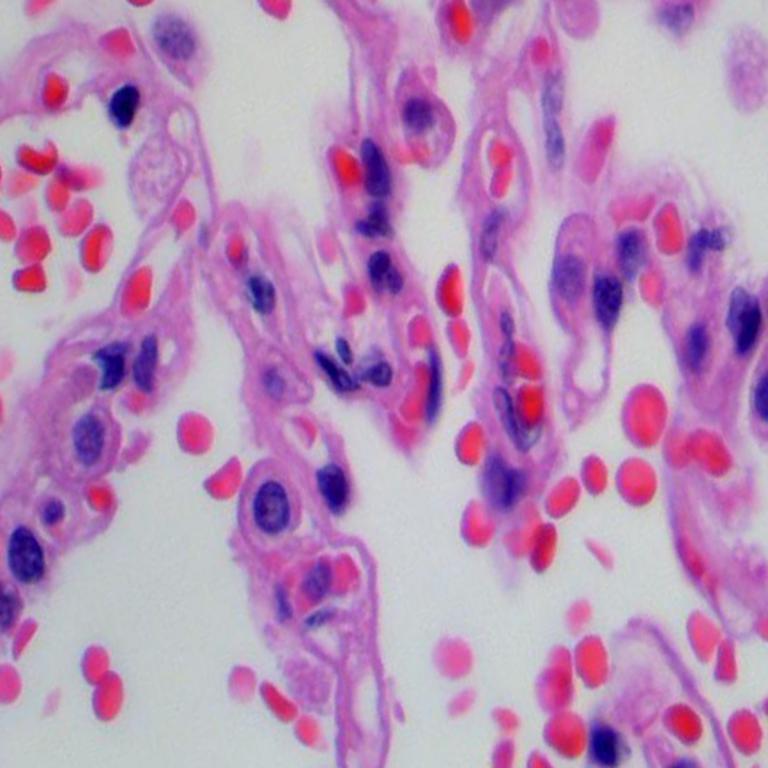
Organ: lung
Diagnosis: benign